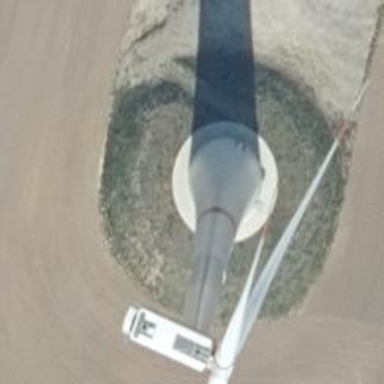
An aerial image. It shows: Wind power generator with wind turbines.